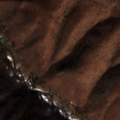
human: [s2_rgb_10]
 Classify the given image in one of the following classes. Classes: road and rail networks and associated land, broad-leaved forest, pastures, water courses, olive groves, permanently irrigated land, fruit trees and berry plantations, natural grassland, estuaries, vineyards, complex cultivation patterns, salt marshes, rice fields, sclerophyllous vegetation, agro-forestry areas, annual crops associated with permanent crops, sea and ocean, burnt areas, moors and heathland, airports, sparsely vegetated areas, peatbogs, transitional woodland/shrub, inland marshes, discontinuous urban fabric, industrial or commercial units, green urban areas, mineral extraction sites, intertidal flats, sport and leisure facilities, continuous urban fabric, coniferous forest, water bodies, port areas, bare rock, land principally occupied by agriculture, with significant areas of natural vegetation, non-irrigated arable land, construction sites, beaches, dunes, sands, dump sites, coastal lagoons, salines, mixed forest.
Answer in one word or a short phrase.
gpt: land principally occupied by agriculture, with significant areas of natural vegetation, broad-leaved forest